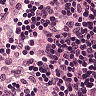
Metastatic tissue present: no